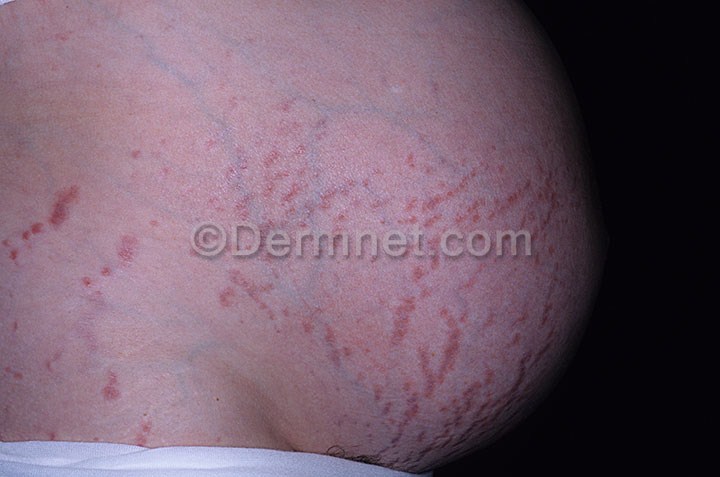
Disease: Urticaria Hives